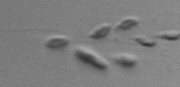
Label: Dinobryon